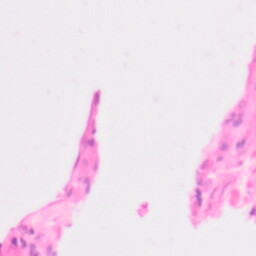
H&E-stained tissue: Colon